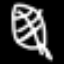
Label: leaf